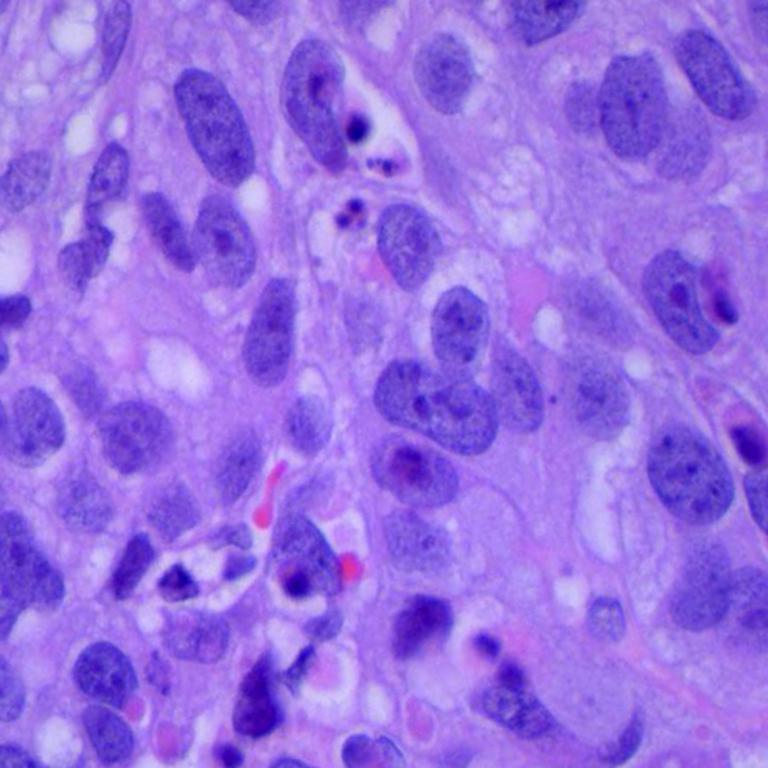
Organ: lung
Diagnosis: squamous carcinomas